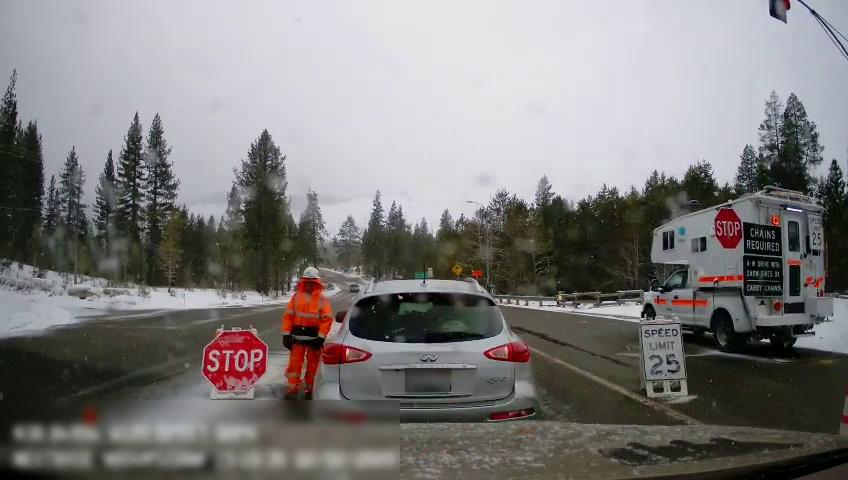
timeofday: Day
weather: Snowy
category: Drivable Space
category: Vehicles | Truck
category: Vehicles | SUV
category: Pedestrians
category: Vehicles | Van
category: Lanes | Alternate Lane
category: Traffic | Lights
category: Traffic | Signs
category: Traffic | Signs
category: Traffic | Signs
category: Traffic | Signs
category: Traffic | Signs
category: Traffic | Signs
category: Traffic | Signs
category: Traffic | Signs
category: Traffic | Signs